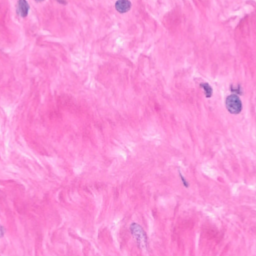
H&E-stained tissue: Breast